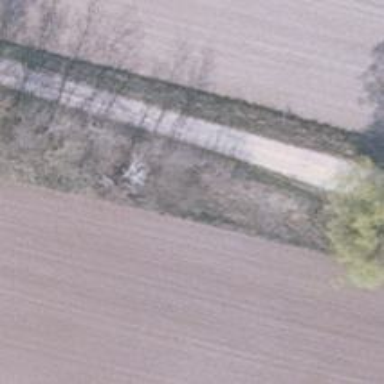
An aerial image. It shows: Gravel track with track type of grade3.